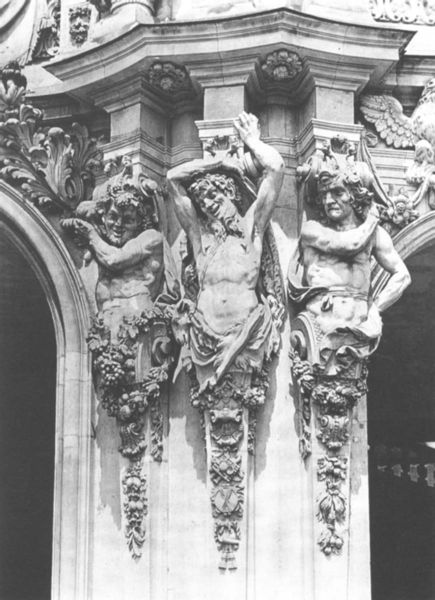
Titel: Atlanten
Künstler: Balthasar Permoser
Standort: Dresden, Zwinger (EU - D - Sachsen)
Schlagwörter: blätter, flügel, mann, männer, pfeiler, säule, blüten, ornament, gesicht, stein, kirche, figur, drei, lächeln, bogen, figuren, ornamente, kloster, grinsen, ranke, gesims, rosette, reliefs, bauplastik, blütten, atlanten, arkanthusblätter, gatlanten, akranthus